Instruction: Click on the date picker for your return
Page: home
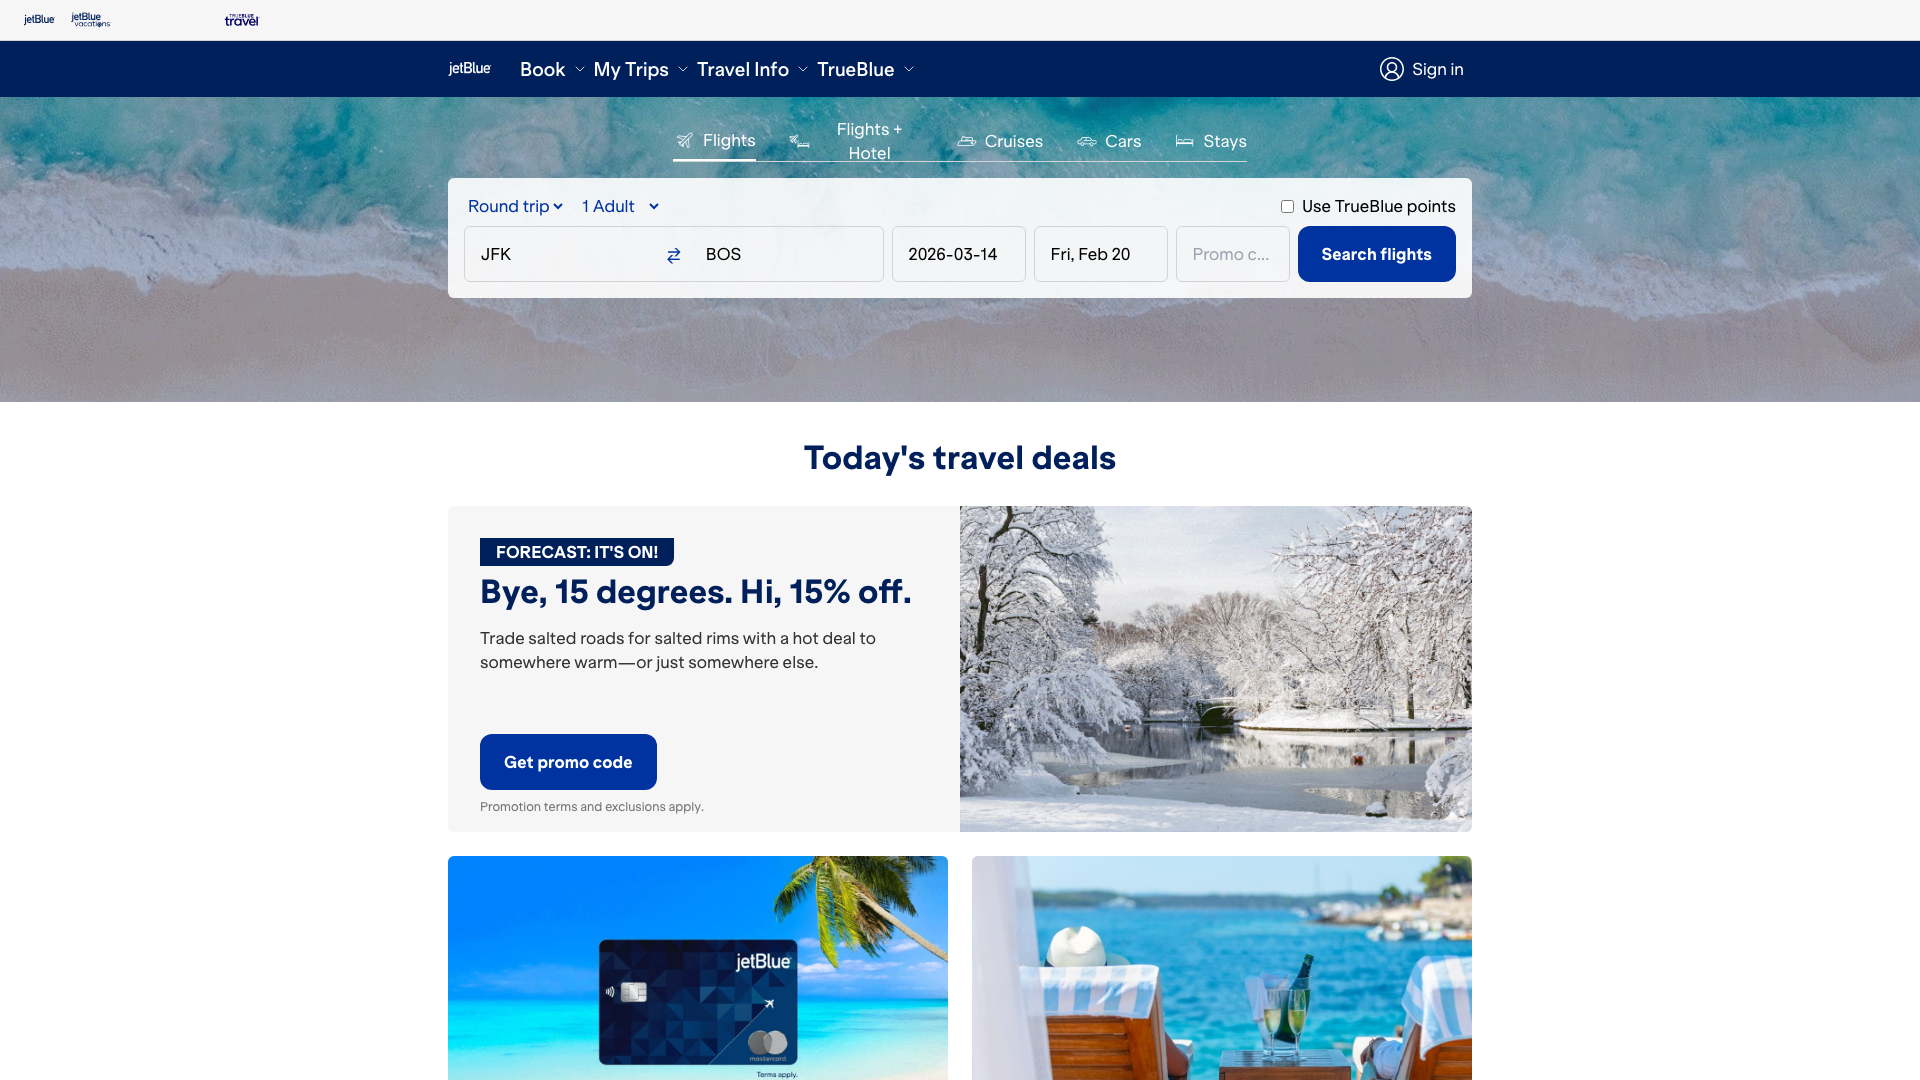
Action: click